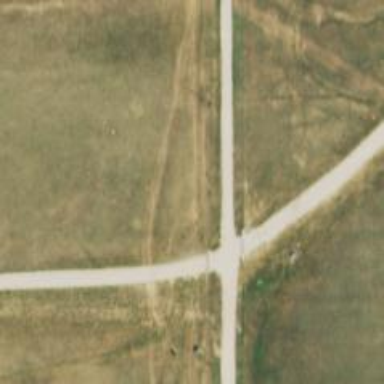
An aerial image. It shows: Road leading to wind farm area designated for service vehicles.